Question: This is my working example of my Amchart.
<URL>
I want to change the color of the first four columns.
I know I can change colors by giving the color as a property in the JSON file.
'''
"color":"hex code"
'''
Is there another way to change the color?
I want to achieve something like this?

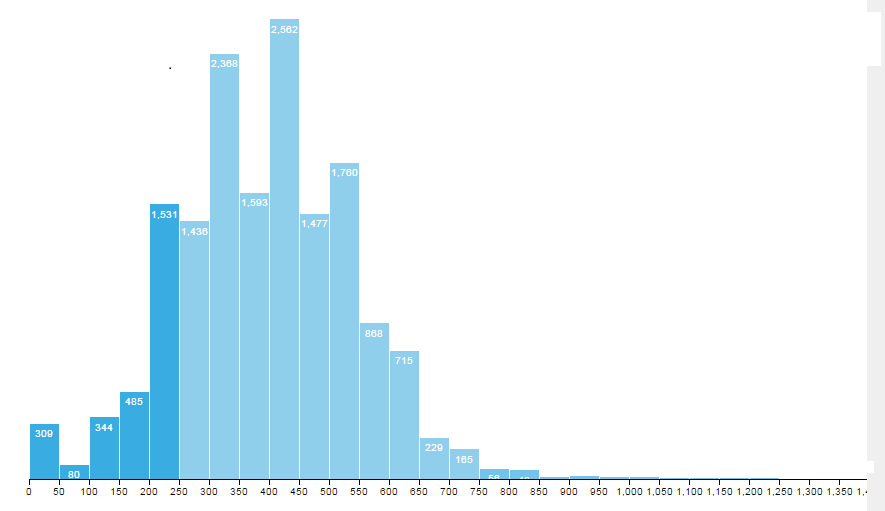
Answer: If you're asking for a way to set individual column colors without specifying a <URL> in your graph and data, then there isn't a way to do this. In case you meant to use either of those fields, this is how you would do it:
'''
"dataProvider": [{
"day": 3,
"zone_id": 2,
"short_trips": 40,
"long_trips": 60,
"columnColor": "#00cc00",
}, {
"day": 3,
"zone_id": 3,
"short_trips": 30,
"long_trips": 30,
"columnColor": "#00cc00",
}, {
"day": 3,
"zone_id": 4,
"short_trips": 40,
"long_trips": 60,
"columnColor": "#00cc00",
}, {
"day": 3,
"zone_id": 5,
"short_trips": 90,
"long_trips": 60
// no color specified, use default color
},
// ...
],
"graphs": [{
"fillColorsField": "columnColor",
// ...
}]
'''
<URL>